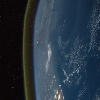
Label: water